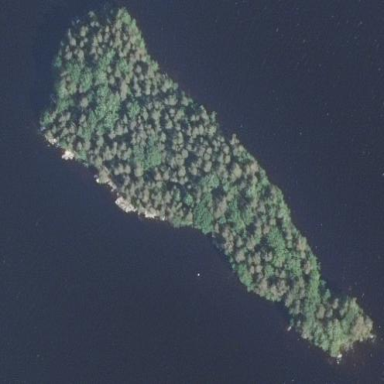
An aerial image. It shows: Islet surrounded by woodland.